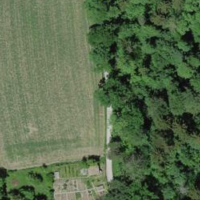
EUNIS habitat code: 41
Species observed at this site:
Lapsana communis